Question: I have a simple 2D system in which a velocity is represented as a speed (some value) and direction (an angle). If I have an object travelling at a given velocity , when another velocity acts upon it I want to calculate the resultant velocity .
I have created the following illustration to explain the physics system I wish to implement. The speeds and angles may not be exactly correct because I do not know how to calculate them yet - that is the crux of this question - yet they serve as a fairly close guideline.

Is there an elegant solution for calculating the resultant velocities , when new velocity acts upon an object travelling at ?
Please note that I have a very limited understanding of mathematics but a good understanding of programming. I am coding in TypeScript but any answer in JavaScript, pseudo code, or very clear explanation (not riddled with cryptic mathematical symbols) is helpful.
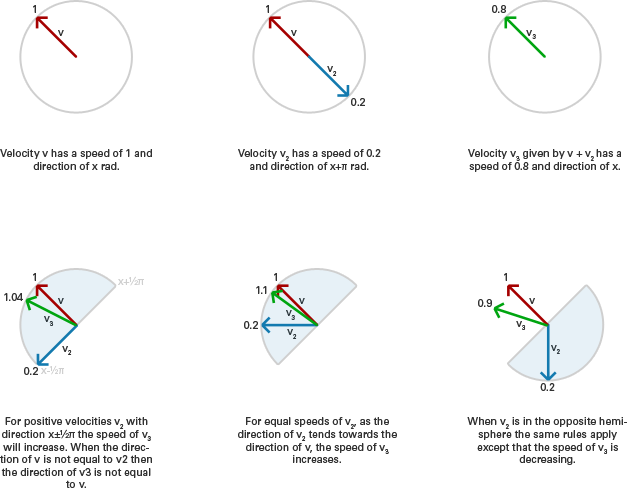
Answer: The simplest solution consists in converting to cartesian coordinates, add the coordinates there, then convert back to polar coordinates.
converting to cartesian:
'''
x = speed * cos(direction)
y = speed * sin(direction)
'''
back to polar:
'''
speed = sqrt(x * x + y * y)
direction = atan2(y, x)
'''
It might be a better idea to store your velocities in cartesian coordinates.
Edit: using your variable names: v, v2, v3, and angles a, a2, a3:
'''
x = v * cos(a)
y = v * sin(a)
x2 = v2 * cos(a2)
y2 = v2 * sin(a2)
x3 = x + x2
y3 = y + y2
v3 = sqrt(x3 * x3 + y3 * y3)
a3 = atan2(y3, x3)
'''